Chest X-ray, PA view. Patient: 42 years old, sex F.
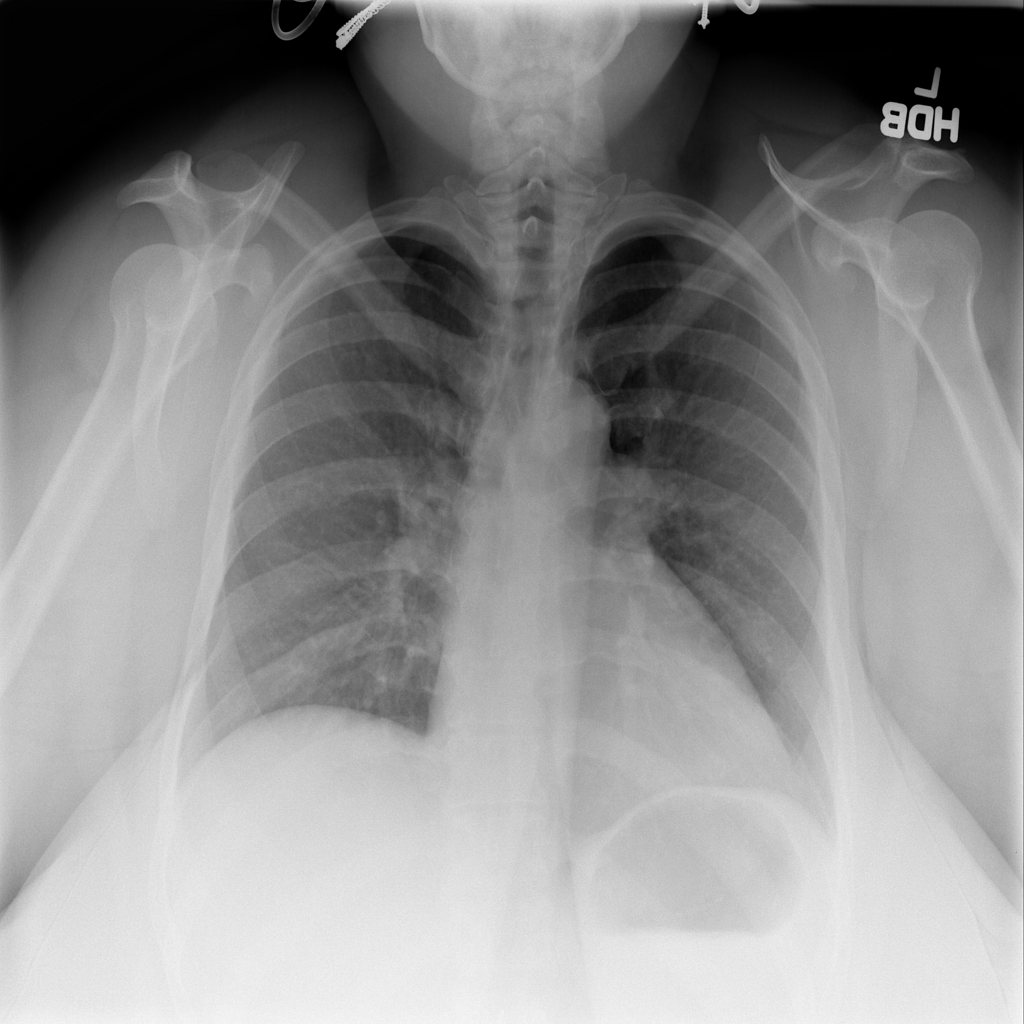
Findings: No Finding